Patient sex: F
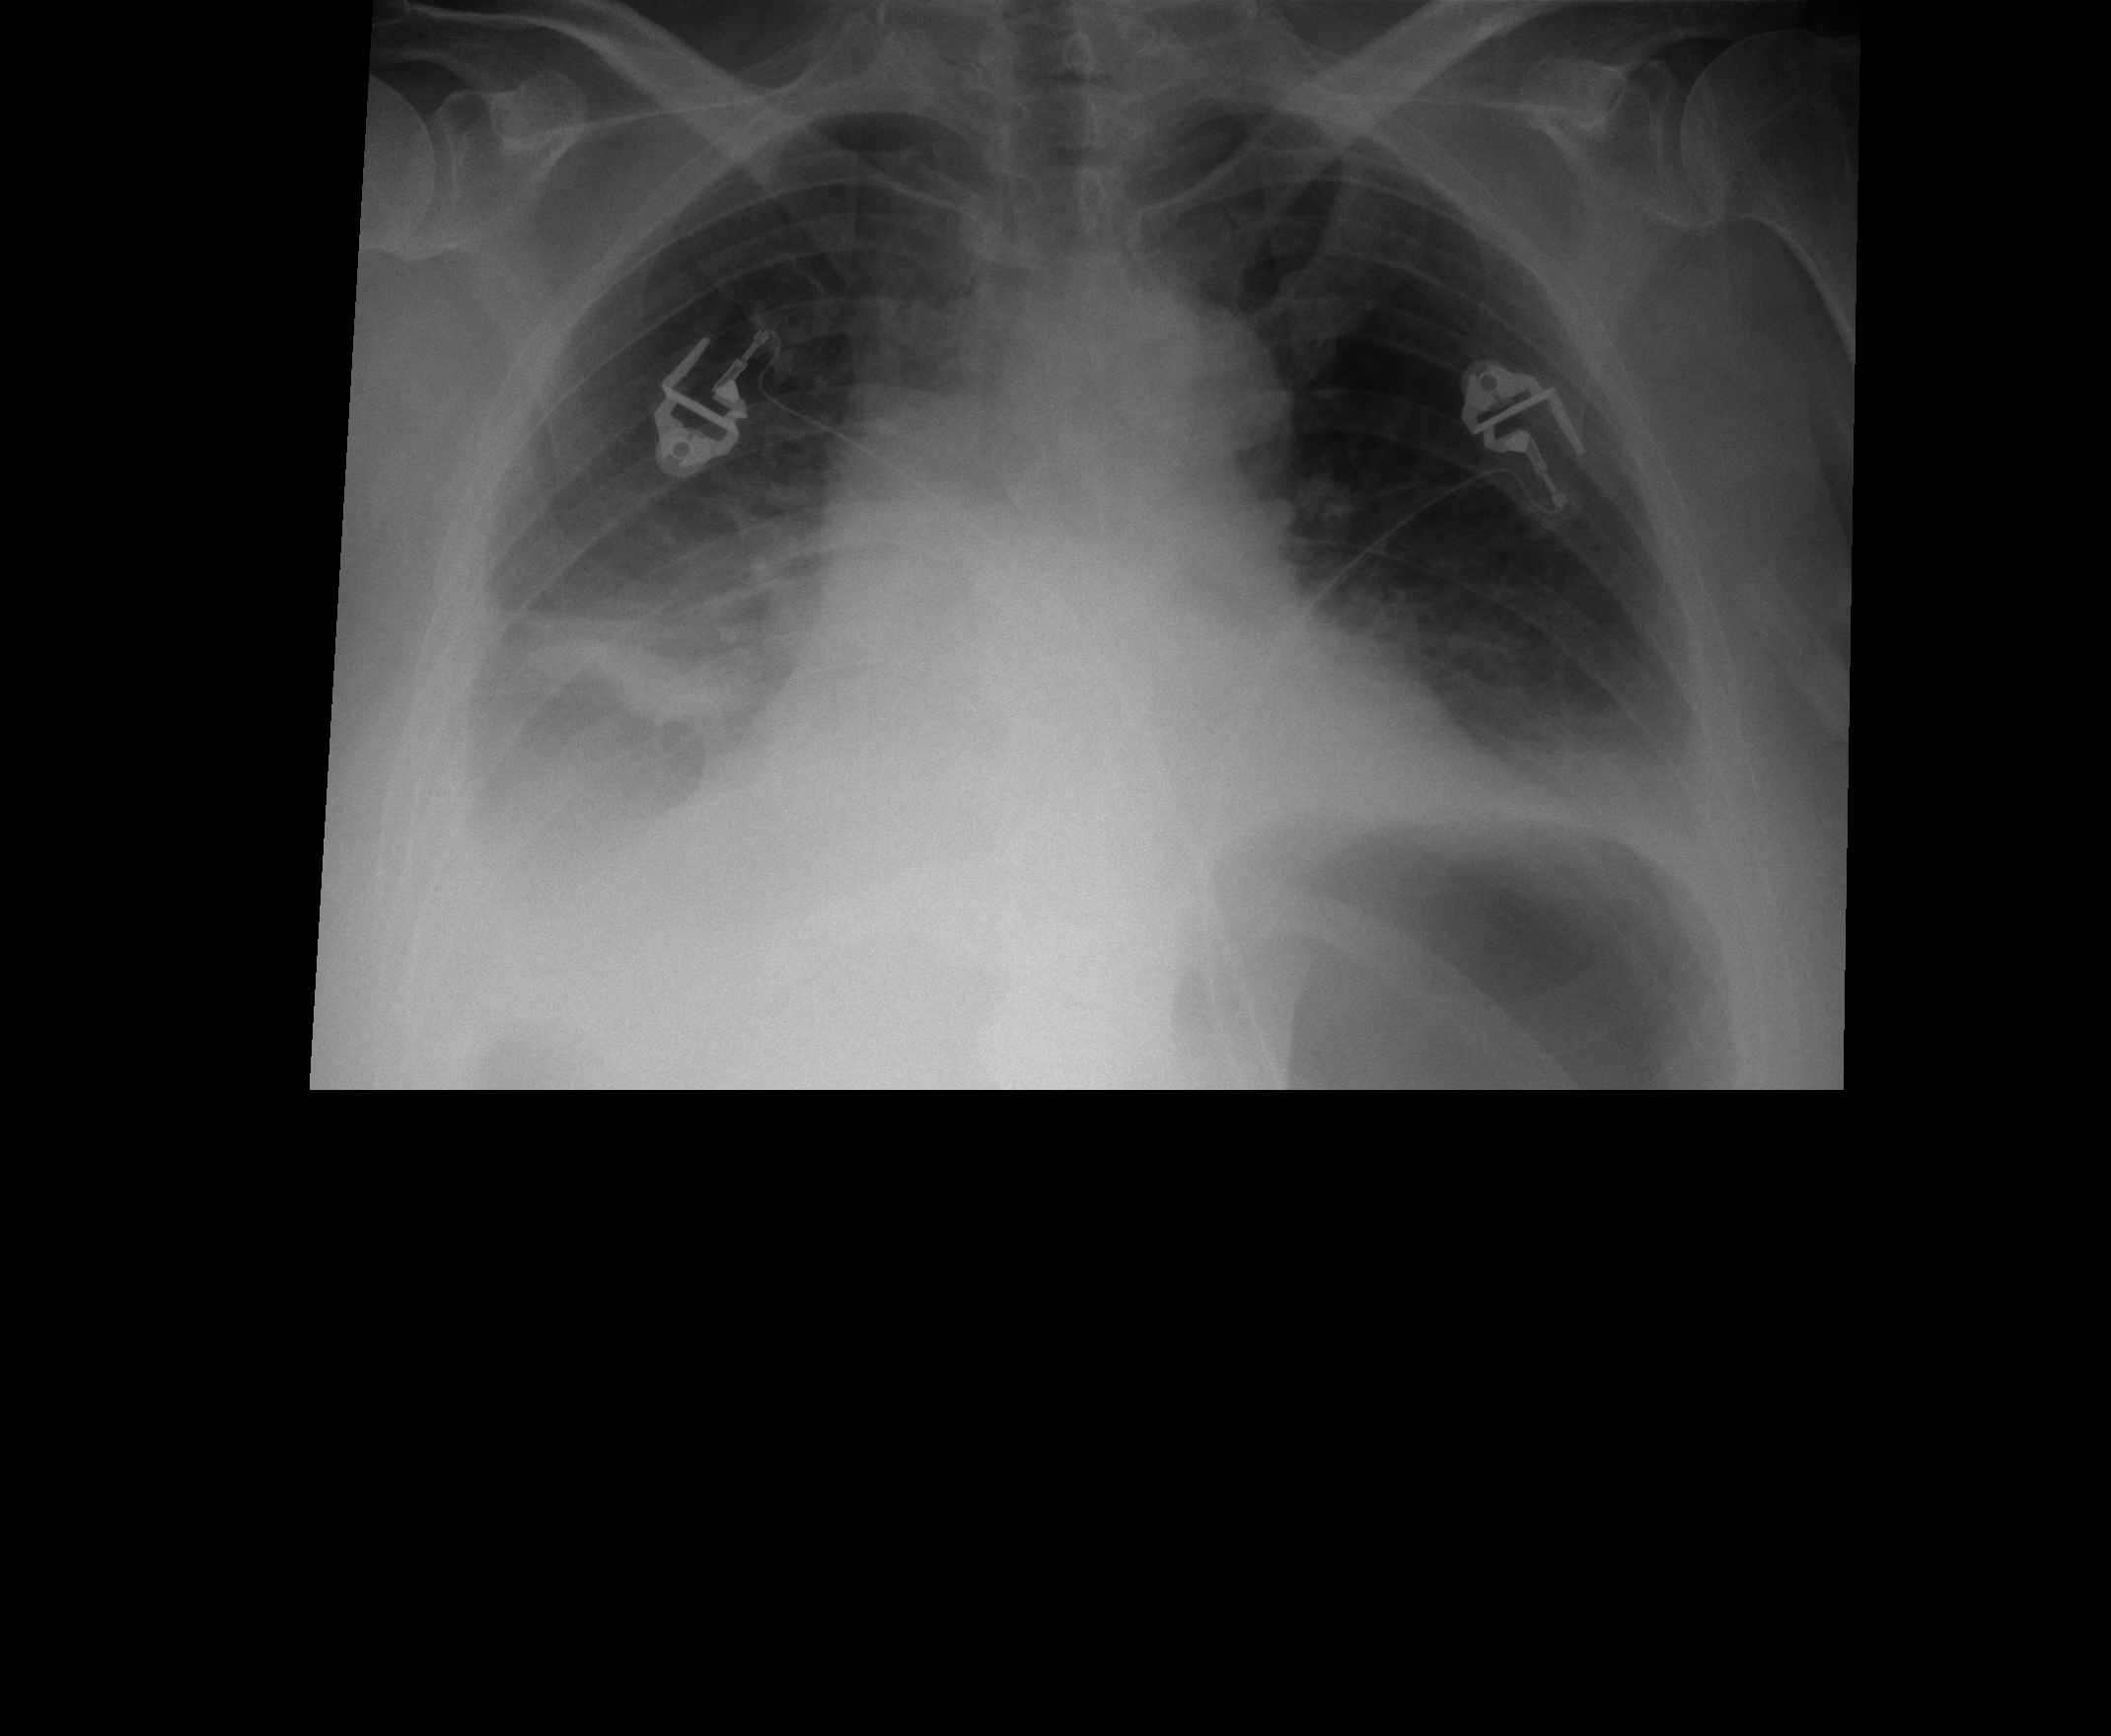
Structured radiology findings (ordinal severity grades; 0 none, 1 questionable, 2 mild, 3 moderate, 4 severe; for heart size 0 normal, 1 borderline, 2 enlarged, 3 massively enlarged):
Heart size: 1
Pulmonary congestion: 0
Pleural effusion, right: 2
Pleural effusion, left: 2
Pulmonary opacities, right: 0
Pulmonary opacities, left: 0
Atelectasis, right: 2
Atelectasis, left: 2